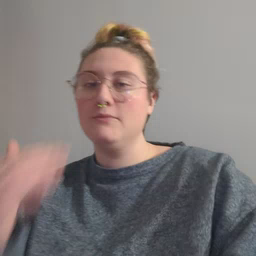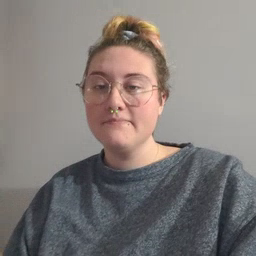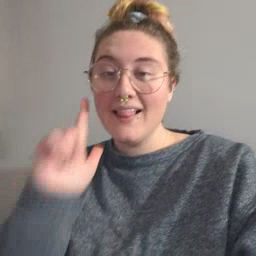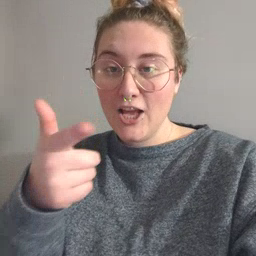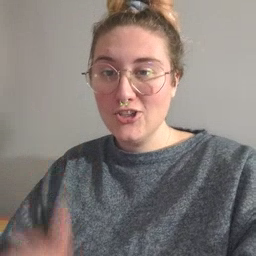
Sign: later